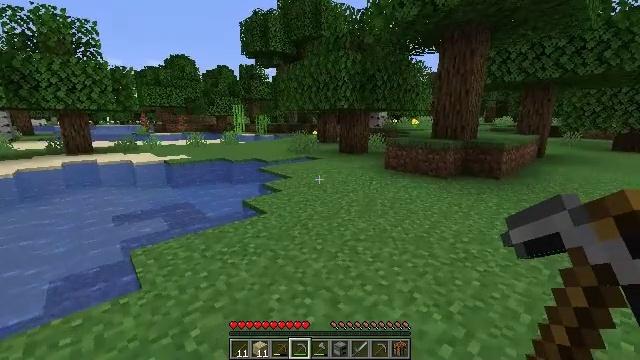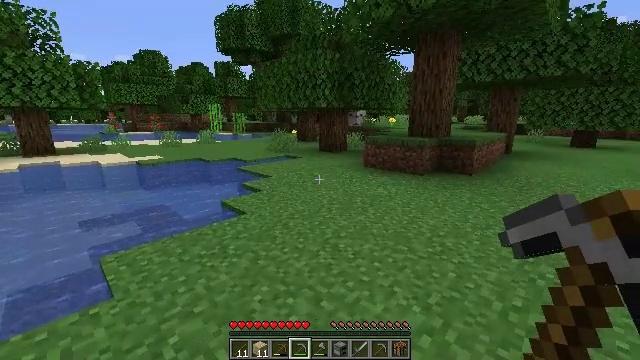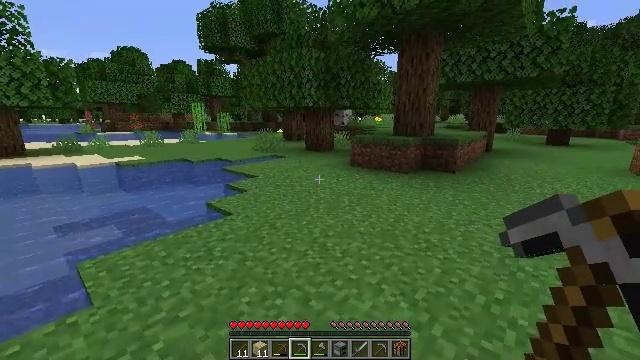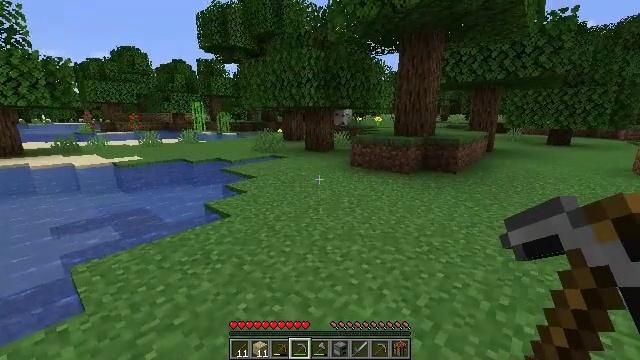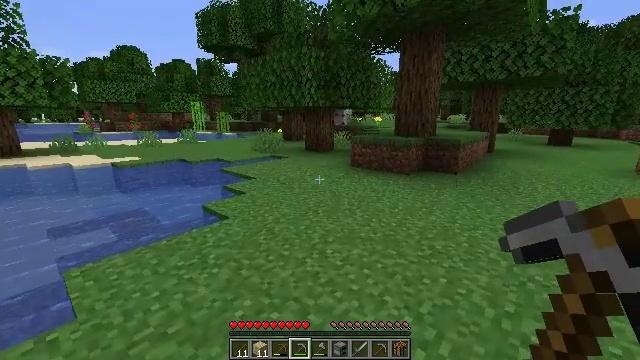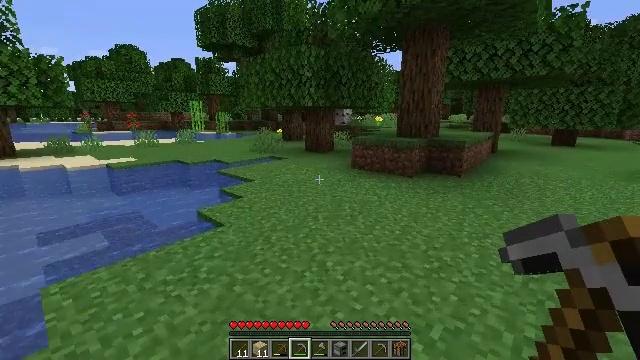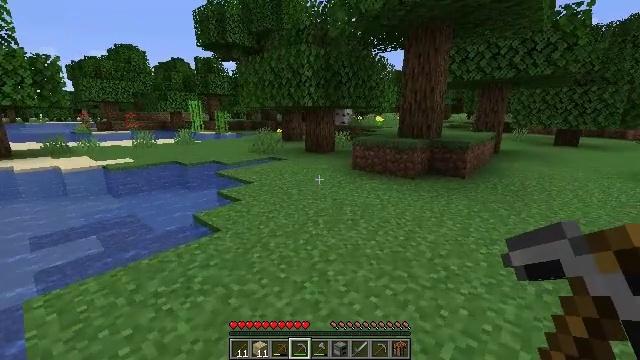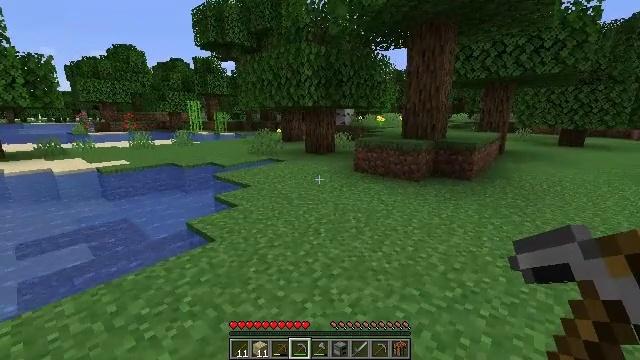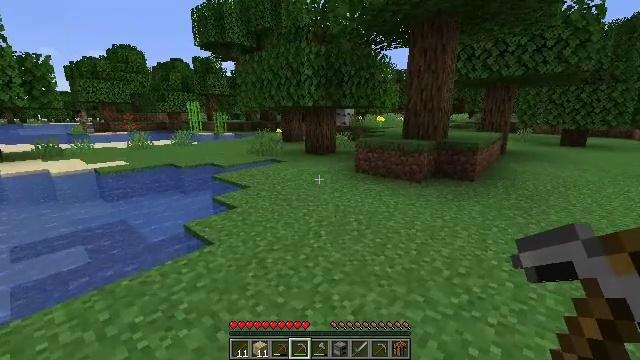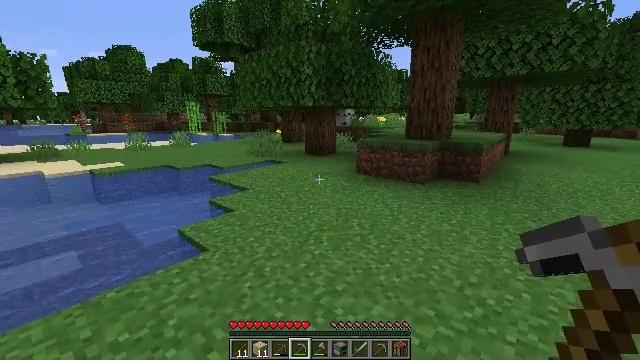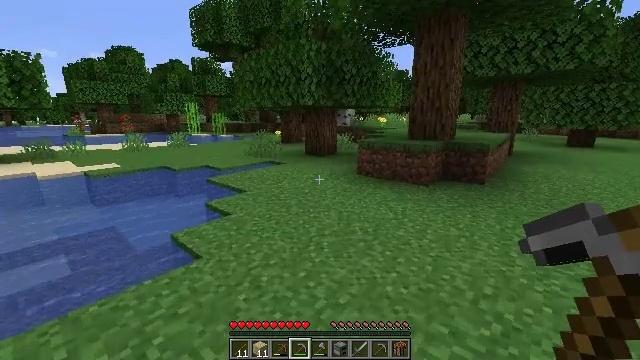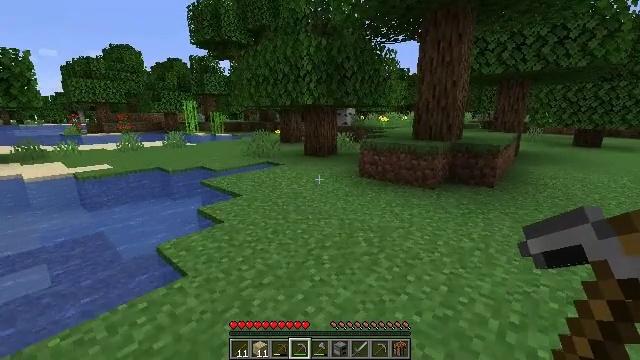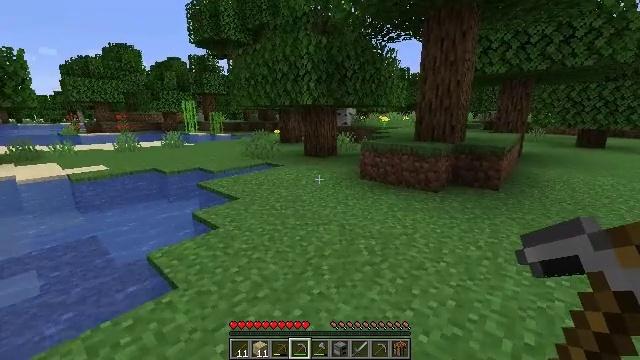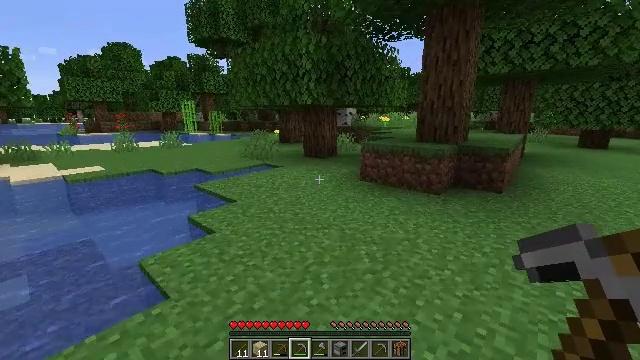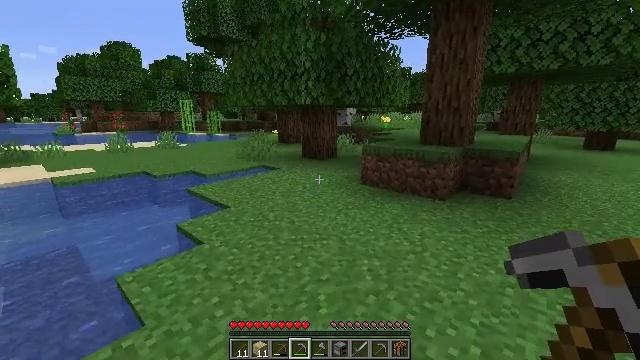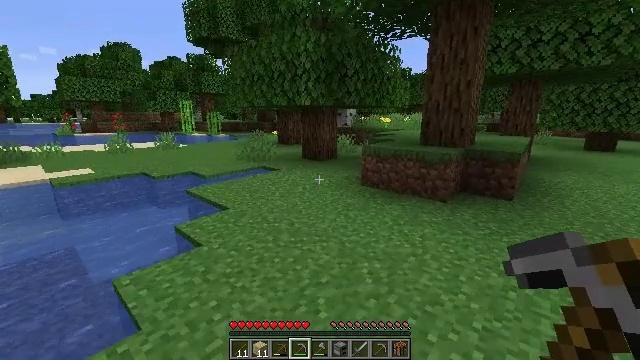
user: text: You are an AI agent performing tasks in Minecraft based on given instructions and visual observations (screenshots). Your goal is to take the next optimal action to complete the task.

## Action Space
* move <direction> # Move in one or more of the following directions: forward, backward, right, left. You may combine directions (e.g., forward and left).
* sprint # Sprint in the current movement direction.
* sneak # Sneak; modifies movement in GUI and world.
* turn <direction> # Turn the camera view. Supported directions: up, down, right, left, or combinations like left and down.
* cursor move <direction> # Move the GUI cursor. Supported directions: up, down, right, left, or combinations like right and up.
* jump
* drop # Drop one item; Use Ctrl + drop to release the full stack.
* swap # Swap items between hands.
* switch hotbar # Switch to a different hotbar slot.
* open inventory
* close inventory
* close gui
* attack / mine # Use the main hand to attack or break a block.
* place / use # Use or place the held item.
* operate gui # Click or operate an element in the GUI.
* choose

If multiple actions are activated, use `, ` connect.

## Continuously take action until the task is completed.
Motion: motion action
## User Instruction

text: Gather sugar cane for crafting.
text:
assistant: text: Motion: turn right
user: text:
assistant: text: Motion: turn right
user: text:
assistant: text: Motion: move forward
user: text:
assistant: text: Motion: move forward
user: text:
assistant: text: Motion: move forward
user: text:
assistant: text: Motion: move forward
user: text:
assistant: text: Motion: move forward
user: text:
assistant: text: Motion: move forward
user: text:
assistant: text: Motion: move forward
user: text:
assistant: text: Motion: move forward
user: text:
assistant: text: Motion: move forward
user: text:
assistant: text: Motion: move forward
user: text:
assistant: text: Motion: move forward
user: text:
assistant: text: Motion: move forward
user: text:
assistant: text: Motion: move forward
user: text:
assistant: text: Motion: move forward
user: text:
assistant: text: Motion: move forward
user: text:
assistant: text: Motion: move forward
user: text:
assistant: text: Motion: move forward
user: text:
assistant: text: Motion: move forward
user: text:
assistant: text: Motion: move forward
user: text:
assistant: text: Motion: move forward
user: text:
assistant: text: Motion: move forward
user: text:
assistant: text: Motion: move forward
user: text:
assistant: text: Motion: move forward, turn left
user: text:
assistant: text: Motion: move forward, turn left and up
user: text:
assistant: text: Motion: move forward
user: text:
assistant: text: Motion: move forward
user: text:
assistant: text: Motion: move forward
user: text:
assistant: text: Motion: move forward